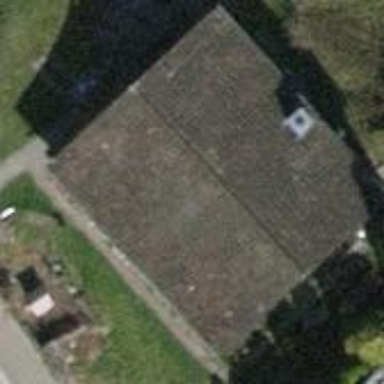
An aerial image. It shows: Detached building.